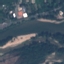
Land use / land cover class: River